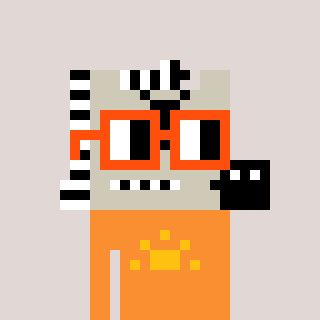
a pixel art character with square orange glasses, a zebra-shaped head and a orange-colored body on a warm background